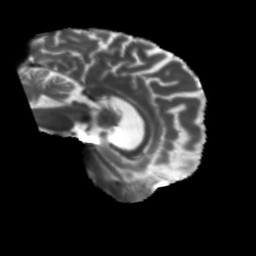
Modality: T2w
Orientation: sagittal
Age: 55
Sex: male
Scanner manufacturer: siemens
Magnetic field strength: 3 T
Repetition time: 5.47 s
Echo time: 0.0854 s